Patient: sex F, age 38
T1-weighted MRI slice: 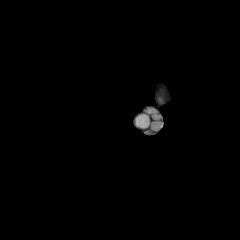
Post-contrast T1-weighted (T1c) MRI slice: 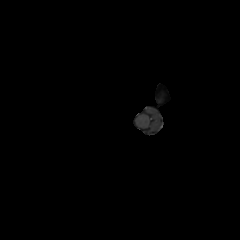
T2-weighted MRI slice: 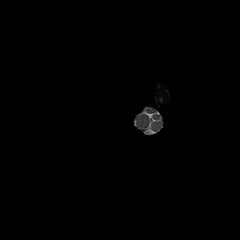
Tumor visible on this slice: no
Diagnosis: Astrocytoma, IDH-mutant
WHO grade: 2